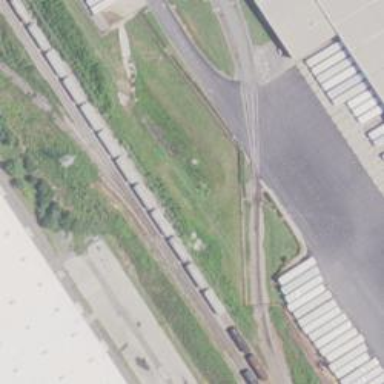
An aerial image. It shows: Rail spur service.